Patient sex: M
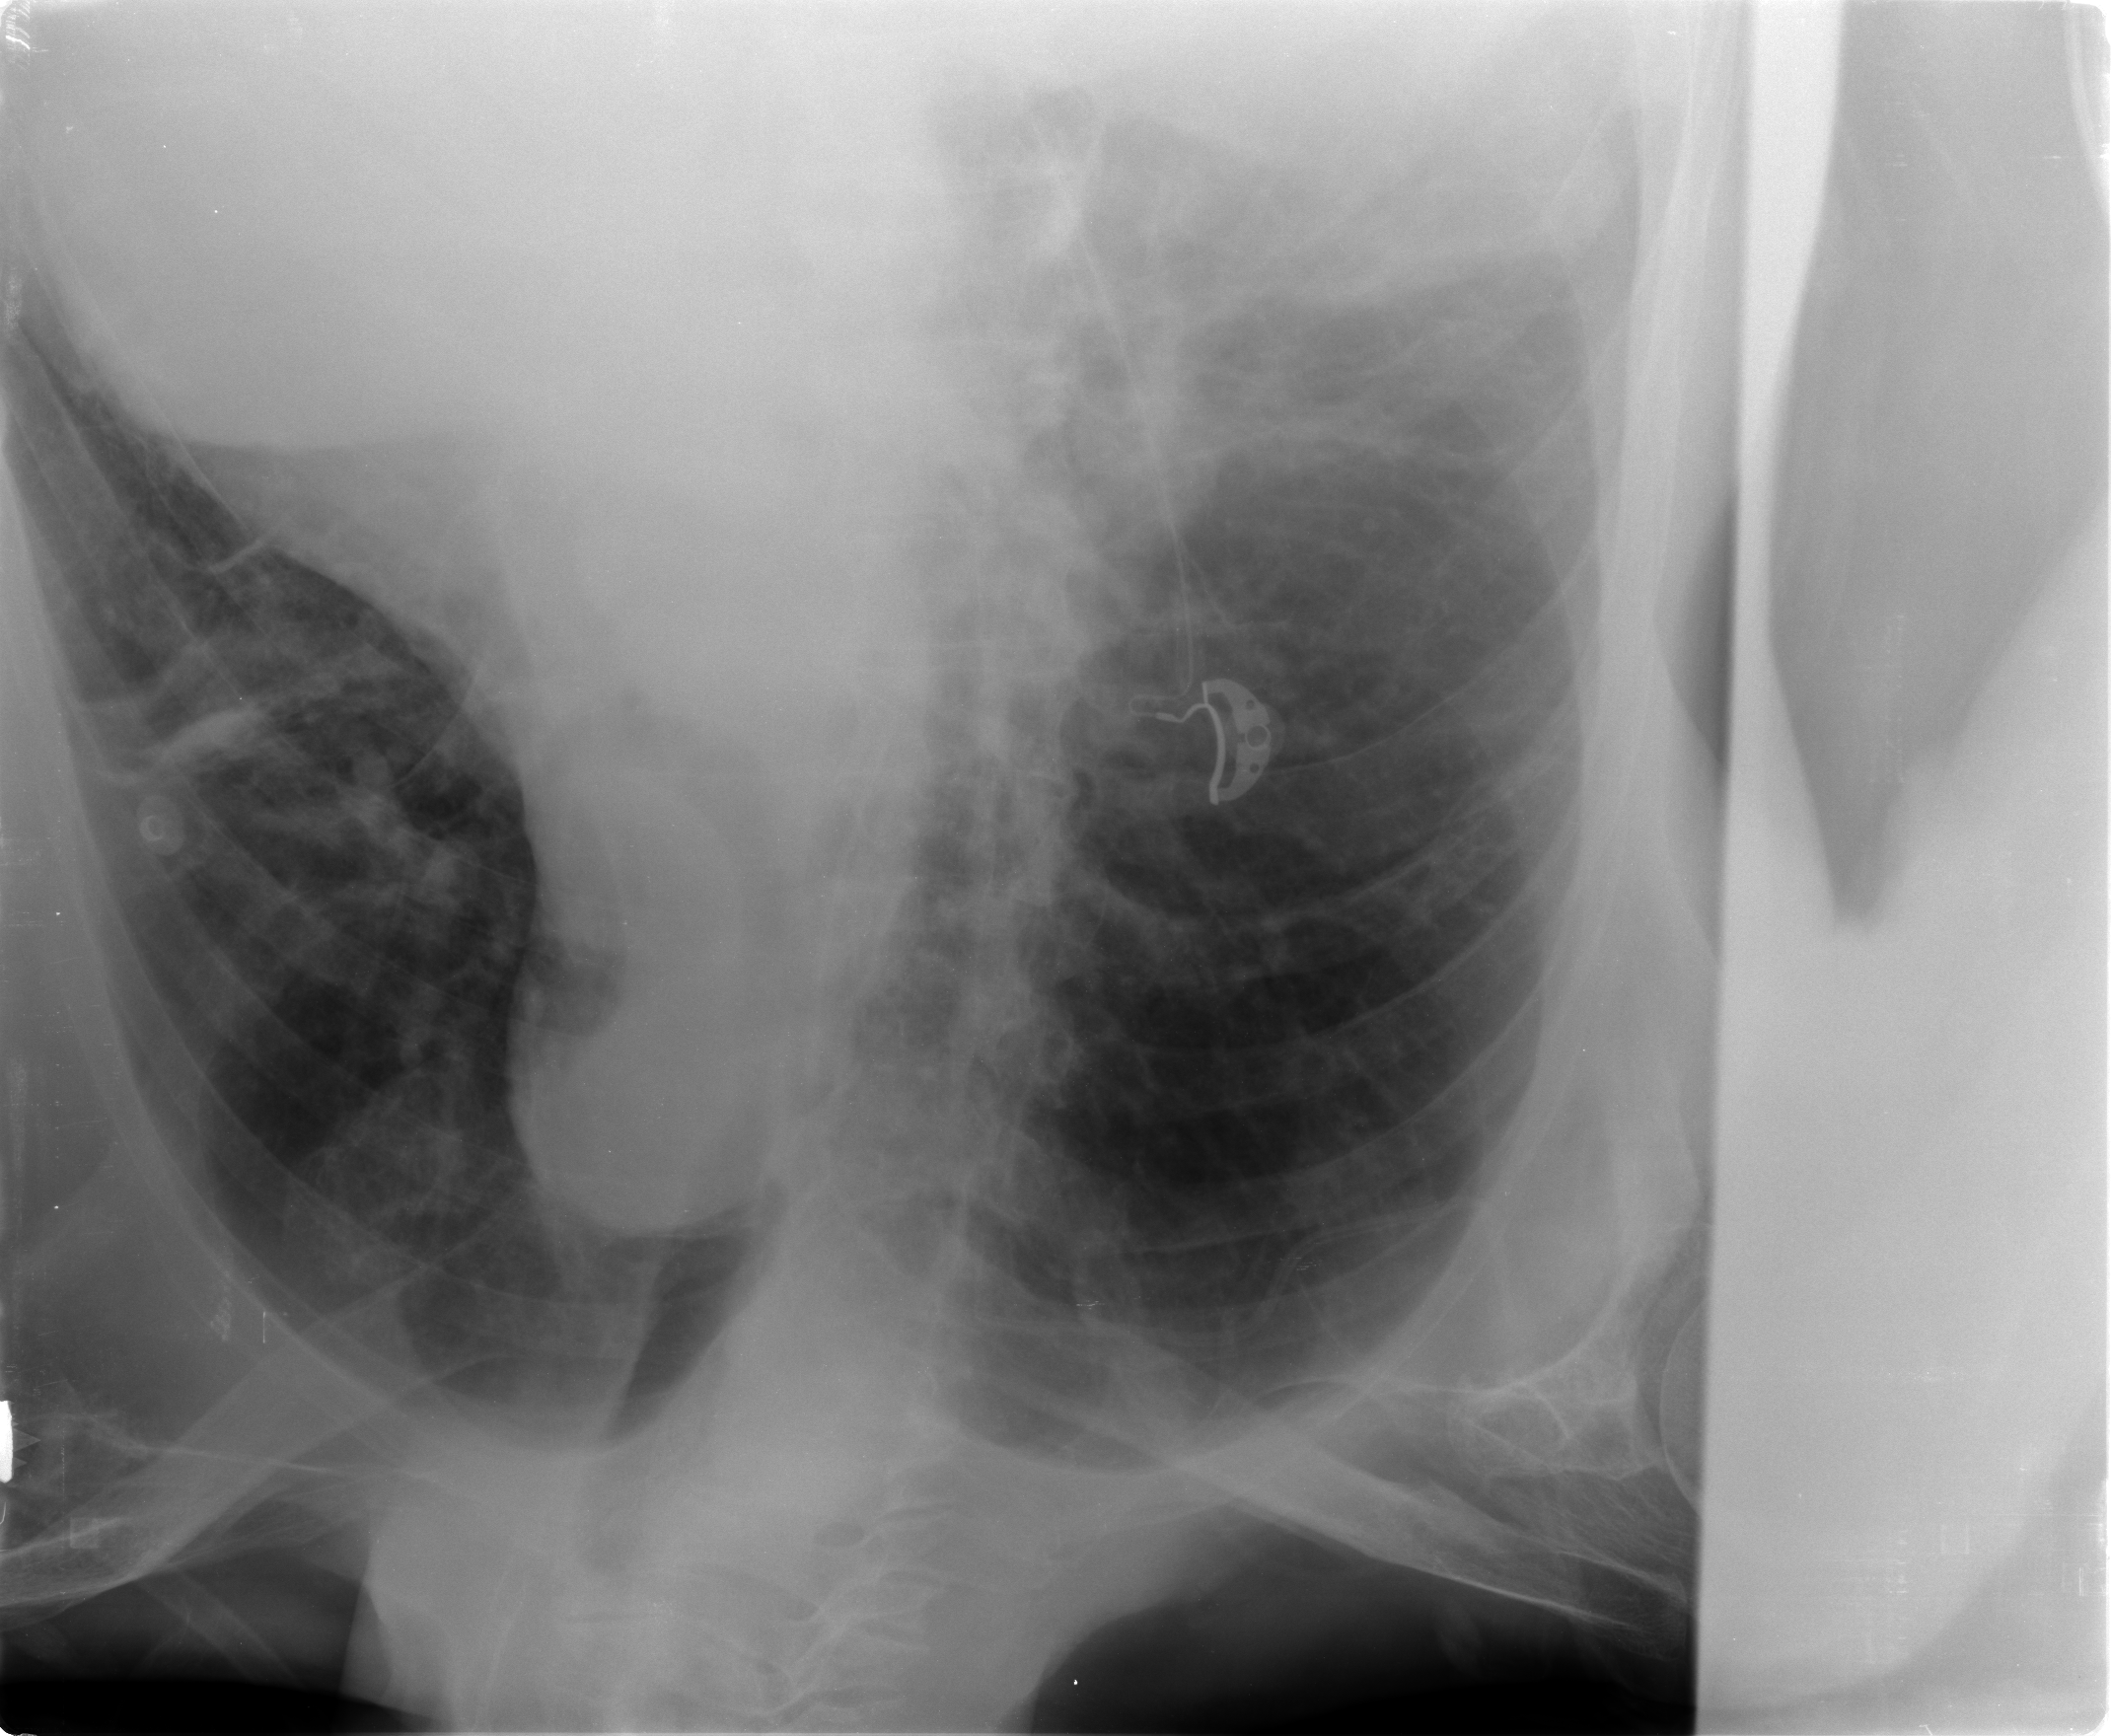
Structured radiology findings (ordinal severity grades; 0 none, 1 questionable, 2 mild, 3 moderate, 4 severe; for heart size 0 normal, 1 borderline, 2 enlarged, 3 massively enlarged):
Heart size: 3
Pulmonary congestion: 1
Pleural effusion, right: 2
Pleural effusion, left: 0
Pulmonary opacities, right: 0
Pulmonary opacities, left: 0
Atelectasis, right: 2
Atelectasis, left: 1